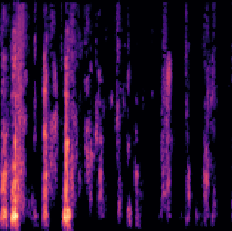
Sound class: Pig